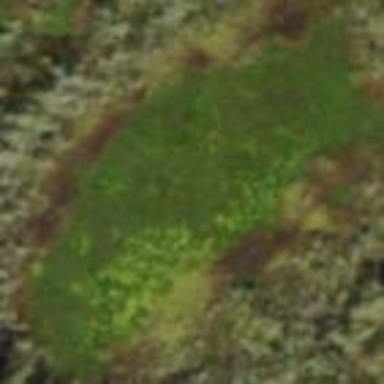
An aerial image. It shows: Marsh wetland.